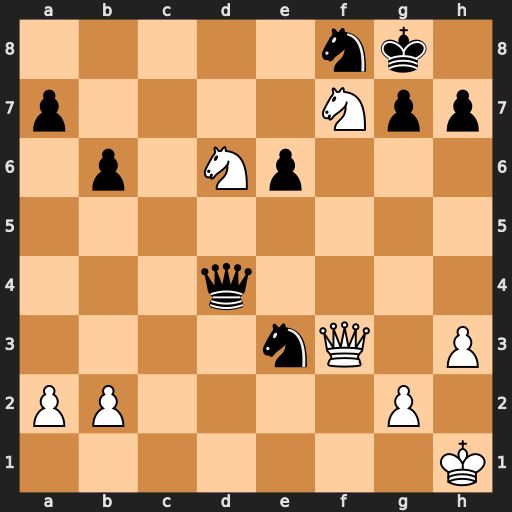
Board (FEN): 5nk1/p4Npp/1p1Np3/8/3q4/4nQ1P/PP4P1/7K
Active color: w
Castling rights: -
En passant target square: -
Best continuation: Nh6+ gxh6 Qf7+ Kh8 Qxf8#